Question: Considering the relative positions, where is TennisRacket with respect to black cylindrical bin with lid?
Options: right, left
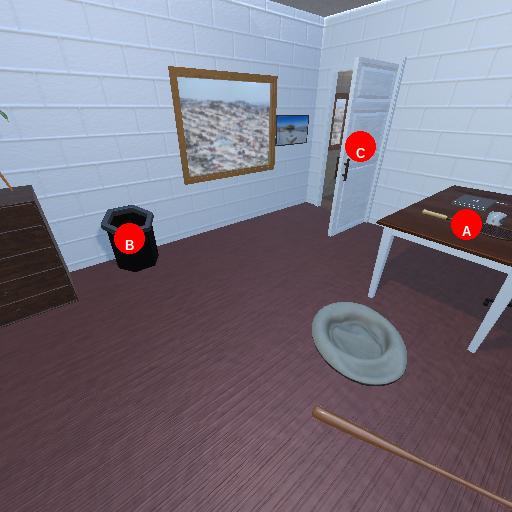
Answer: right